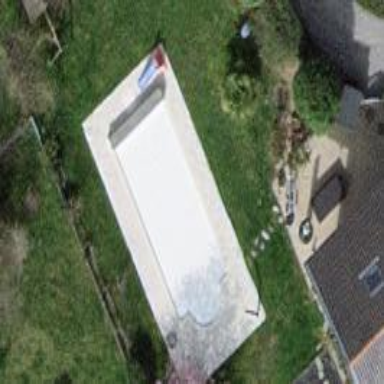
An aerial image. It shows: Outdoor swimming pool on leisure land.